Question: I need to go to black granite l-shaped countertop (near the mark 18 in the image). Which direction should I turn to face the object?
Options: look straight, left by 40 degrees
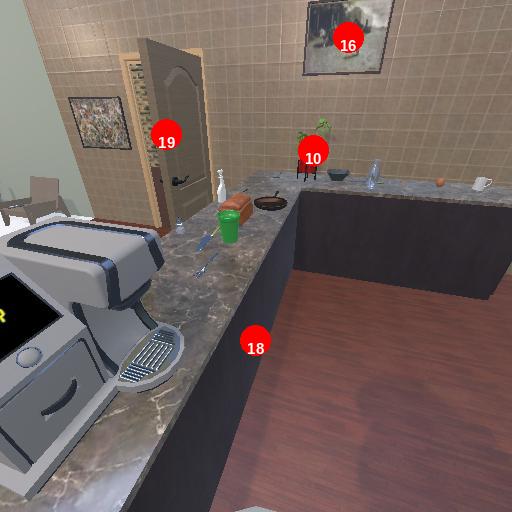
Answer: look straight